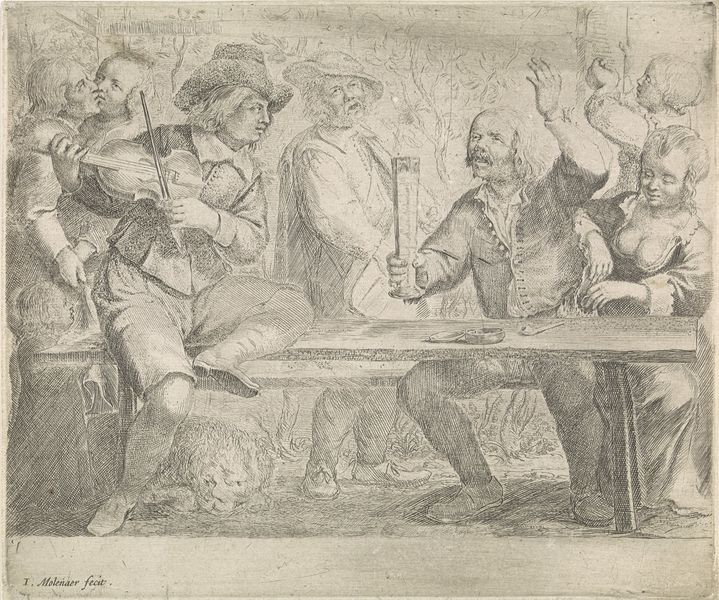
Titel: Muzikanten en drinker in een herberg
Künstler: Jan Miense Molenaer
Standort: Amsterdam
Institution: Rijksmuseum
Schlagwörter: portrait, musicien, femme, gravure, sein, robe, genre, jeu, violon, fête, foule, populaire, poitrine, voleuse, muscien, vollage, bruit